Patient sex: M
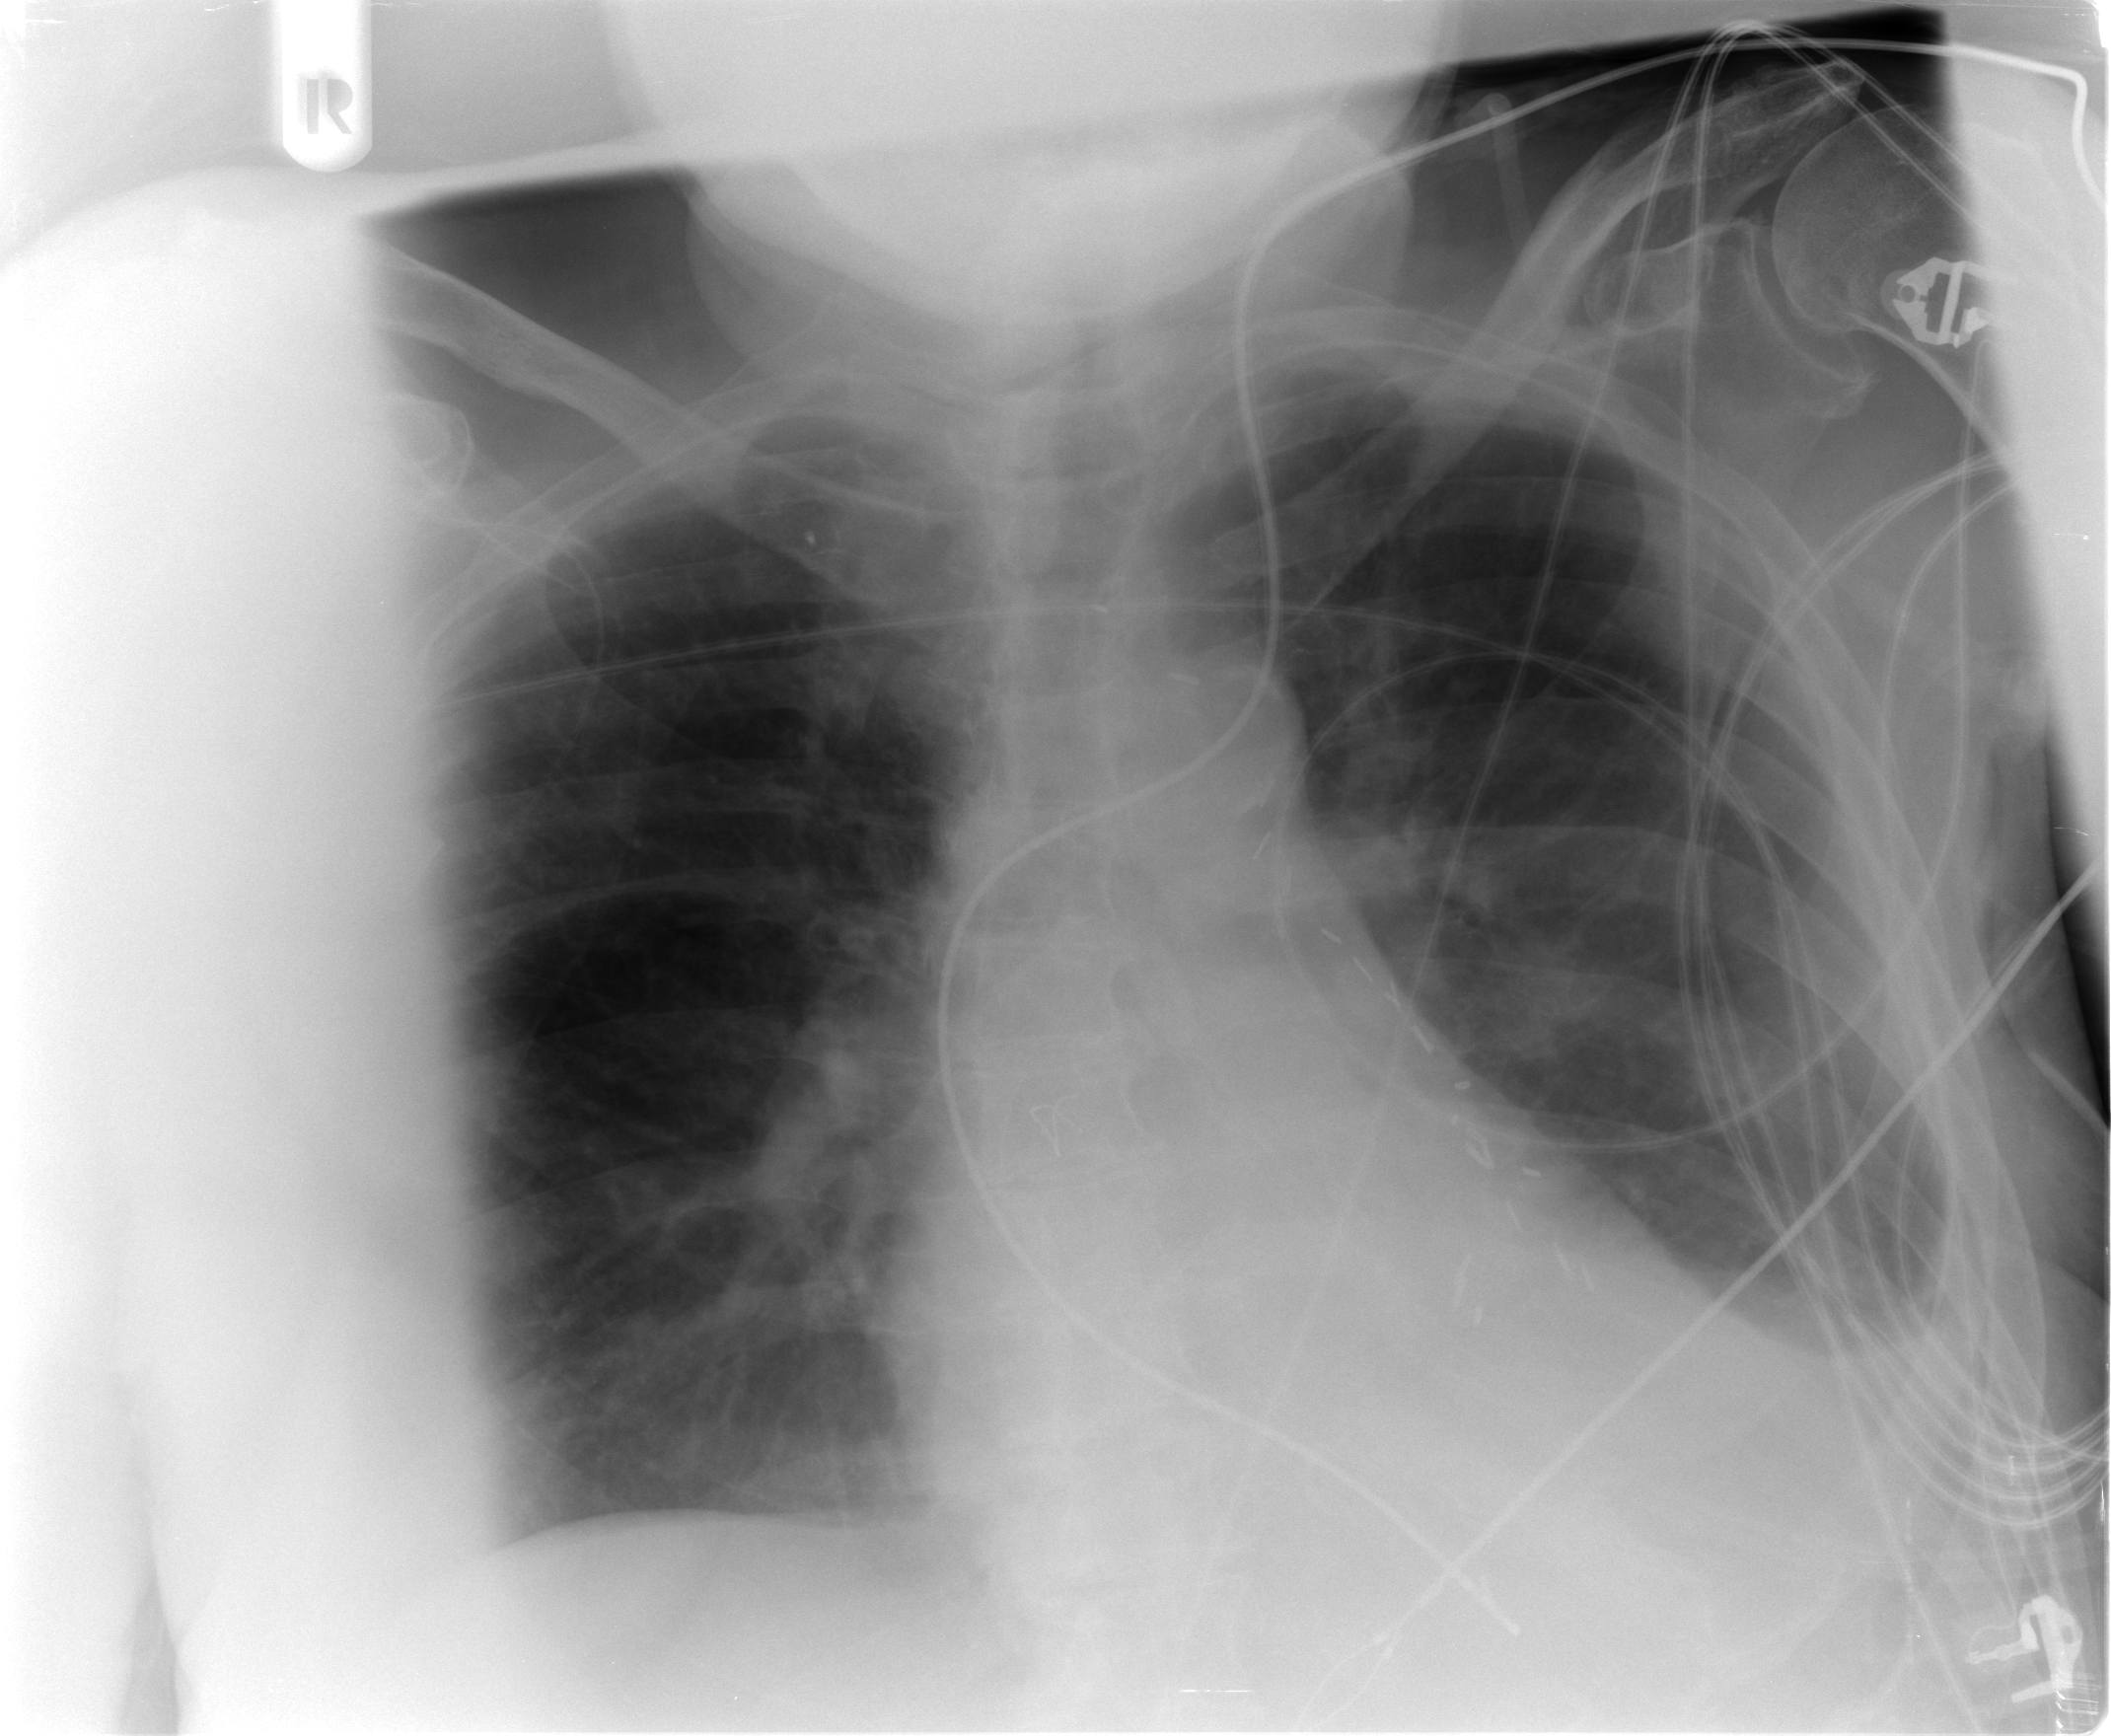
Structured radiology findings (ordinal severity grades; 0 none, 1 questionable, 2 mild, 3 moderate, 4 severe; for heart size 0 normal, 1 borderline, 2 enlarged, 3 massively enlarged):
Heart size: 0
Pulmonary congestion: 1
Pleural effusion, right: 0
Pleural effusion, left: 2
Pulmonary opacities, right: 0
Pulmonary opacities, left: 0
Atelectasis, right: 2
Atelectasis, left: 2